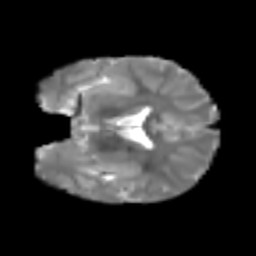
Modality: T2w
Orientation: coronal
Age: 6
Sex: male
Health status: healthy